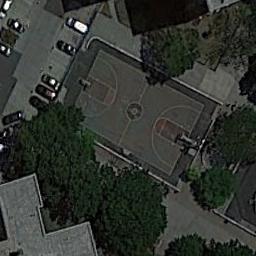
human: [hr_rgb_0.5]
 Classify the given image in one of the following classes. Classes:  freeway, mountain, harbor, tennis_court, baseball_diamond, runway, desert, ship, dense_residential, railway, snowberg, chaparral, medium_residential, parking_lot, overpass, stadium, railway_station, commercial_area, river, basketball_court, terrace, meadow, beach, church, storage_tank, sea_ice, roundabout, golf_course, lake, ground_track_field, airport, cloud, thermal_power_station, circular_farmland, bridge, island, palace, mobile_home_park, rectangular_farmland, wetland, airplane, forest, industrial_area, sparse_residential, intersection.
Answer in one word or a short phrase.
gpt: basketball_court